Question: I have a main view, and inside this view I have a button that animating another view to come from the bottom if the view to the middle (+-).
at the bottom of the view (slidingView) i have a cancel button, and this button is not responding after animating this view (slidingView)
it works like this:
'''
self.slidingView.hidden = NO;
[UIView beginAnimations:nil context:NULL];
[UIView setAnimationDuration:0.3];
[UIView setAnimationCurve:UIViewAnimationCurveEaseInOut];
self.slidingView.frame = CGRectMake(0,0,320,284);
self.view.frame = CGRectMake(0,0,320,460);
[UIView commitAnimations];
'''
if I dont animate, only do 'self.slidingView.hidden = NO;' the button works perfectly.
why is that :// ?
obviously the problem is in here:
'''
self.slidingView.frame = CGRectMake(0,0,320,284);
self.view.frame = CGRectMake(0,0,320,460);
'''
my sliding view:
x: 0 y: 284 w: 320 h: 284
my UIImageView (covering the sliding view):
x: 0 y: 0 w: 320 h: 284
my date picker:
x: 0 y: 53 w: 320 h: 162
my button is:
x: 15 y: 233 w: 136 h: 43
this is my interfacebuilder for that controller:

the sliding view has a uiimageview covering it as you can see, and two ui objects on that uiimageview which is the date picker and the button
but what is wrong..? i didnt implement autolayout yet so it works only on 4 inch
thanks!
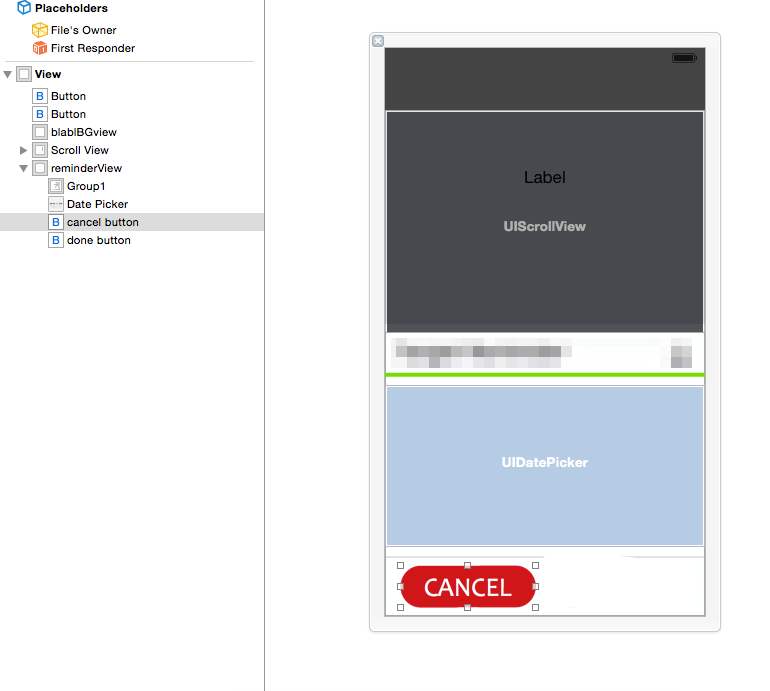
Answer: You have to make the animation placing your view where you want without touching self.view.